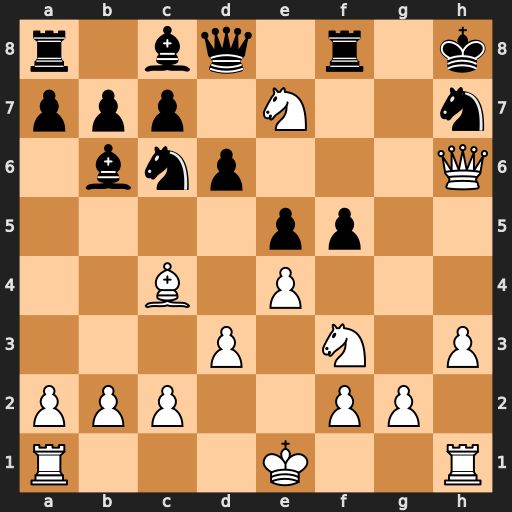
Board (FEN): r1bq1r1k/ppp1N2n/1bnp3Q/4pp2/2B1P3/3P1N1P/PPP2PP1/R3K2R
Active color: w
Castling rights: KQ
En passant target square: -
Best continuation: Ng6#